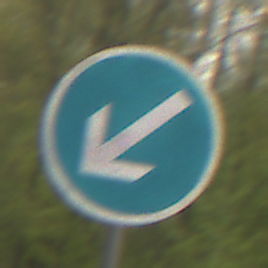
Verkehrszeichen: VorgeschriebeneVorbeifahrtLinks
Umgebung: Outdoor, Nature
Tageszeit: MorningAfternoon
Wetter: Overcast
Licht: Natural
Jahreszeit: NotSpecified
Kontrast: LowContrast